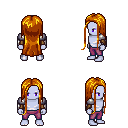
a pixel art fantasy rpg character, male body template, dark elf, purple skin, steel arm armor, magenta pants, dark blonde extra-long hairstyle, cloth bracers, four views (front, back, left, right), 2x2 character sprite sheet, small pixel art, hard edges, no anti-aliasing